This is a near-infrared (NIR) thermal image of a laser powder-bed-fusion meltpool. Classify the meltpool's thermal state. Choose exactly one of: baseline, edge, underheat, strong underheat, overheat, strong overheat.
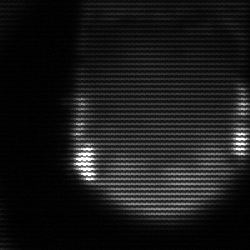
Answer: edge